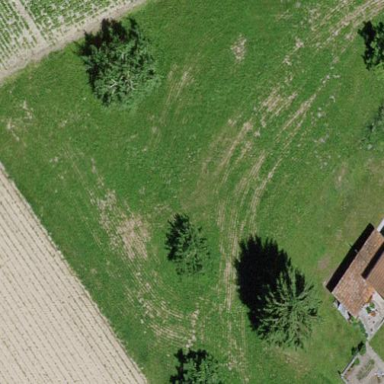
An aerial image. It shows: Orchard.